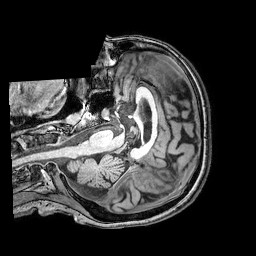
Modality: T1w
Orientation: axial
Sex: female
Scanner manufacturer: philips
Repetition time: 0.0082 s
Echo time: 0.00376 s